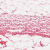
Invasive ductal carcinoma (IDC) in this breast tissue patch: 0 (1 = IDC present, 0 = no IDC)